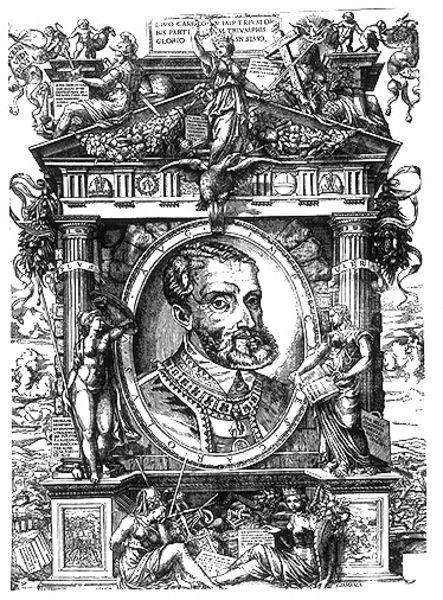
Titel: Bildnis des Kaisers Karl V.
Künstler: Enea Vico
Institution: (Seriendruck)
Schlagwörter: kopf, körper, mann, nackt, vogel, frauen, landschaft, blumen, frau, hintergrund, mund, nase, ohr, profil, schwarz, stirn, symbol, säule, säulen, weiss, zeichnung, blick, dach, ornament, bart, hemd, architektur, augen, gesicht, kragen, rahmen, sockel, vollbart, bildnis, portrait, porträt, figur, haare, pose, adel, gewänder, girlande, pflanzen, schleifen, augenbrauen, brustbild, kinn, locken, renaissance, scheitel, kreis, oval, rund, engel, früchte, putto, ranken, statue, relief, holzschnitt, schrift, fassade, kette, giebel, grafik, graphik, rand, figuren, arches, church, column, columns, crown, fight, kaiser, king, könig, men, ornate, religious, soldier, white, women, tafel, wein, black, collar, dark, face, figures, hair, nose, painting, seated, woman, inschrift, verzierung, muse, picture, halskette, antike, buch, medaillon, kreuz, denkmal, druck, schwarz-weiss, stich, text, helm, orden, herrscher, allegorie, kranz, lorbeer, rüstung, sieg, altar, architrav, kapitelle, kapitell, girlanden, fries, wappen, sims, justiz, skulpturen, halbprofil, statuen, angel, angels, clouds, greek, man, naked, nudes, roman, sky, wams, krieger, building, ear, head, house, kanneluren, child, eyes, male, metal, tempel, kränze, speer, light, basis, dorisch, drawing, black and white, decoration, frame, etching, illustration, sketch, putti, beard, eagle, cross, pen, writing, nike, sculpture, children, frames, alegorie, grabmal, kriegerinnen, athena, cherub, cherubs, ehrung, human, neck, giebeö, ädikula, triglyphen, pantheon, temple, metopen, inscription, gate, ornaments, statues, engraving, gothic, barbarossa, circle, eye, horse, god, goddess, shield, book, bull, greyscale, pillar, medal, script, stahlstich, phanteon, kolzschnitt, ngel, latin, moustache, words, sculptures, spear, queen, victory, chain, collumn, triumph, politics, motto, orchsetser, lance, pillars, shwarzweiss, bear, shild, political, eehrung, früchhte, decorations, writin, doddess, culpture, effigy